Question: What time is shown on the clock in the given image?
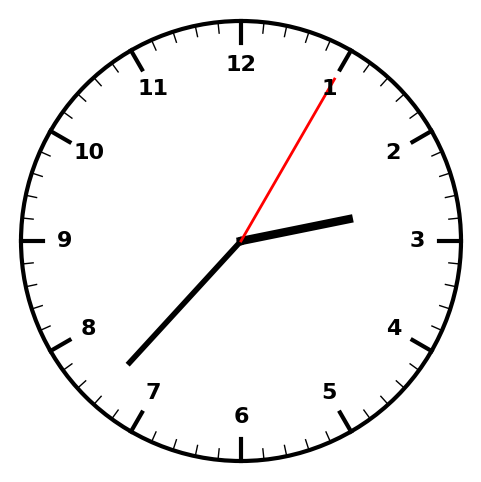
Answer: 02:37:05